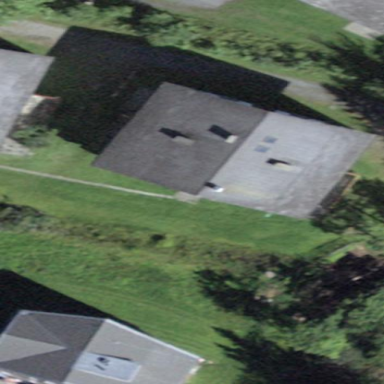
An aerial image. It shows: Residential building.